Question: It is possible to change the default font colour (color) used in SQL Server Management Studio (SSMS) in the messages pane output, via a SQL print command?
'''
IF @@TRANCOUNT>0 BEGIN
PRINT 'The database update succeeded'
COMMIT TRANSACTION
END
ELSE PRINT 'The database update failed'
GO
'''
I.e

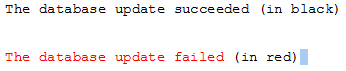
Answer: It's a bit of an old post, but if you still want to be able to display your text in red:
use the built in RAISERROR function. You can set the severity of the error and that will determine if it outputs your text in black or red. For example:
'''
raiserror('Your error message', 10, 0)
'''
Will display the error with just the black font color
'''
raiserror('Your error message', 11, 0)
'''
Will display the error with a red font color
Message severity of 10 or lower will use black font color, 11 or higher will use red font color.
For completion: message severity of 20 or higher will stop executing the rest of the script, and if you use a message severity of 19 or higher you have to call the raiserror function with the log option, like so:
'''
raiserror('Your error message', 20, 0) with log
'''